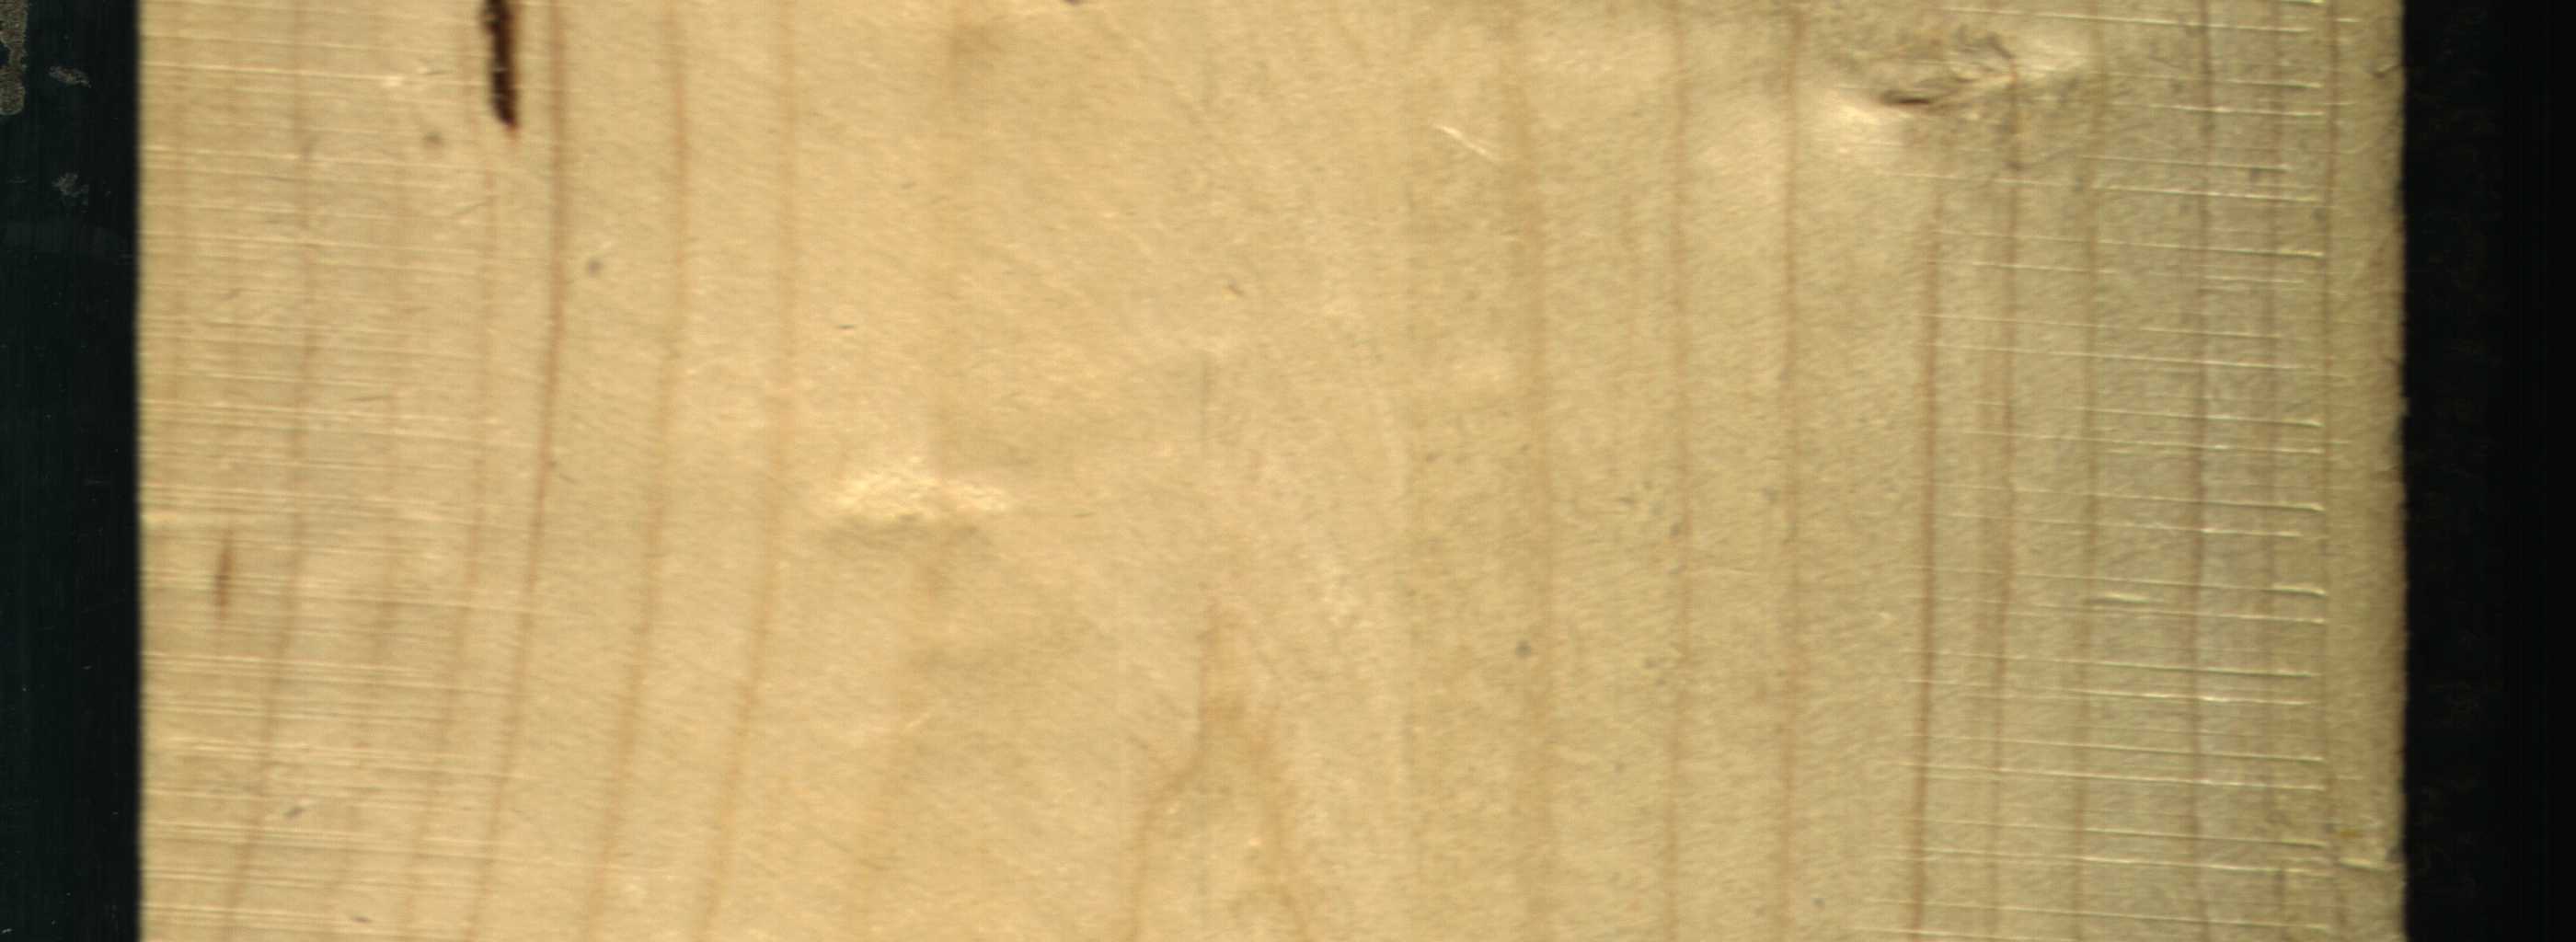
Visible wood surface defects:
resin